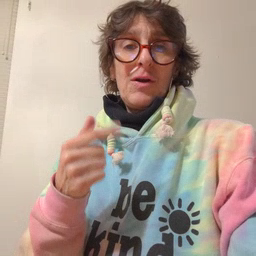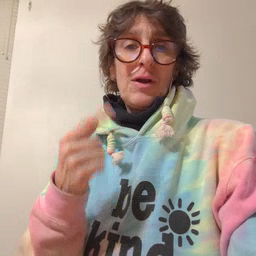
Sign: later